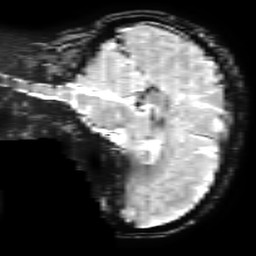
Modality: T2starw
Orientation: sagittal
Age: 31
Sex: female
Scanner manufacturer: ge
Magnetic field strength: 3 T
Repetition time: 0.65 s
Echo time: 0.02 s